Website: macys
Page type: delivery-shipping
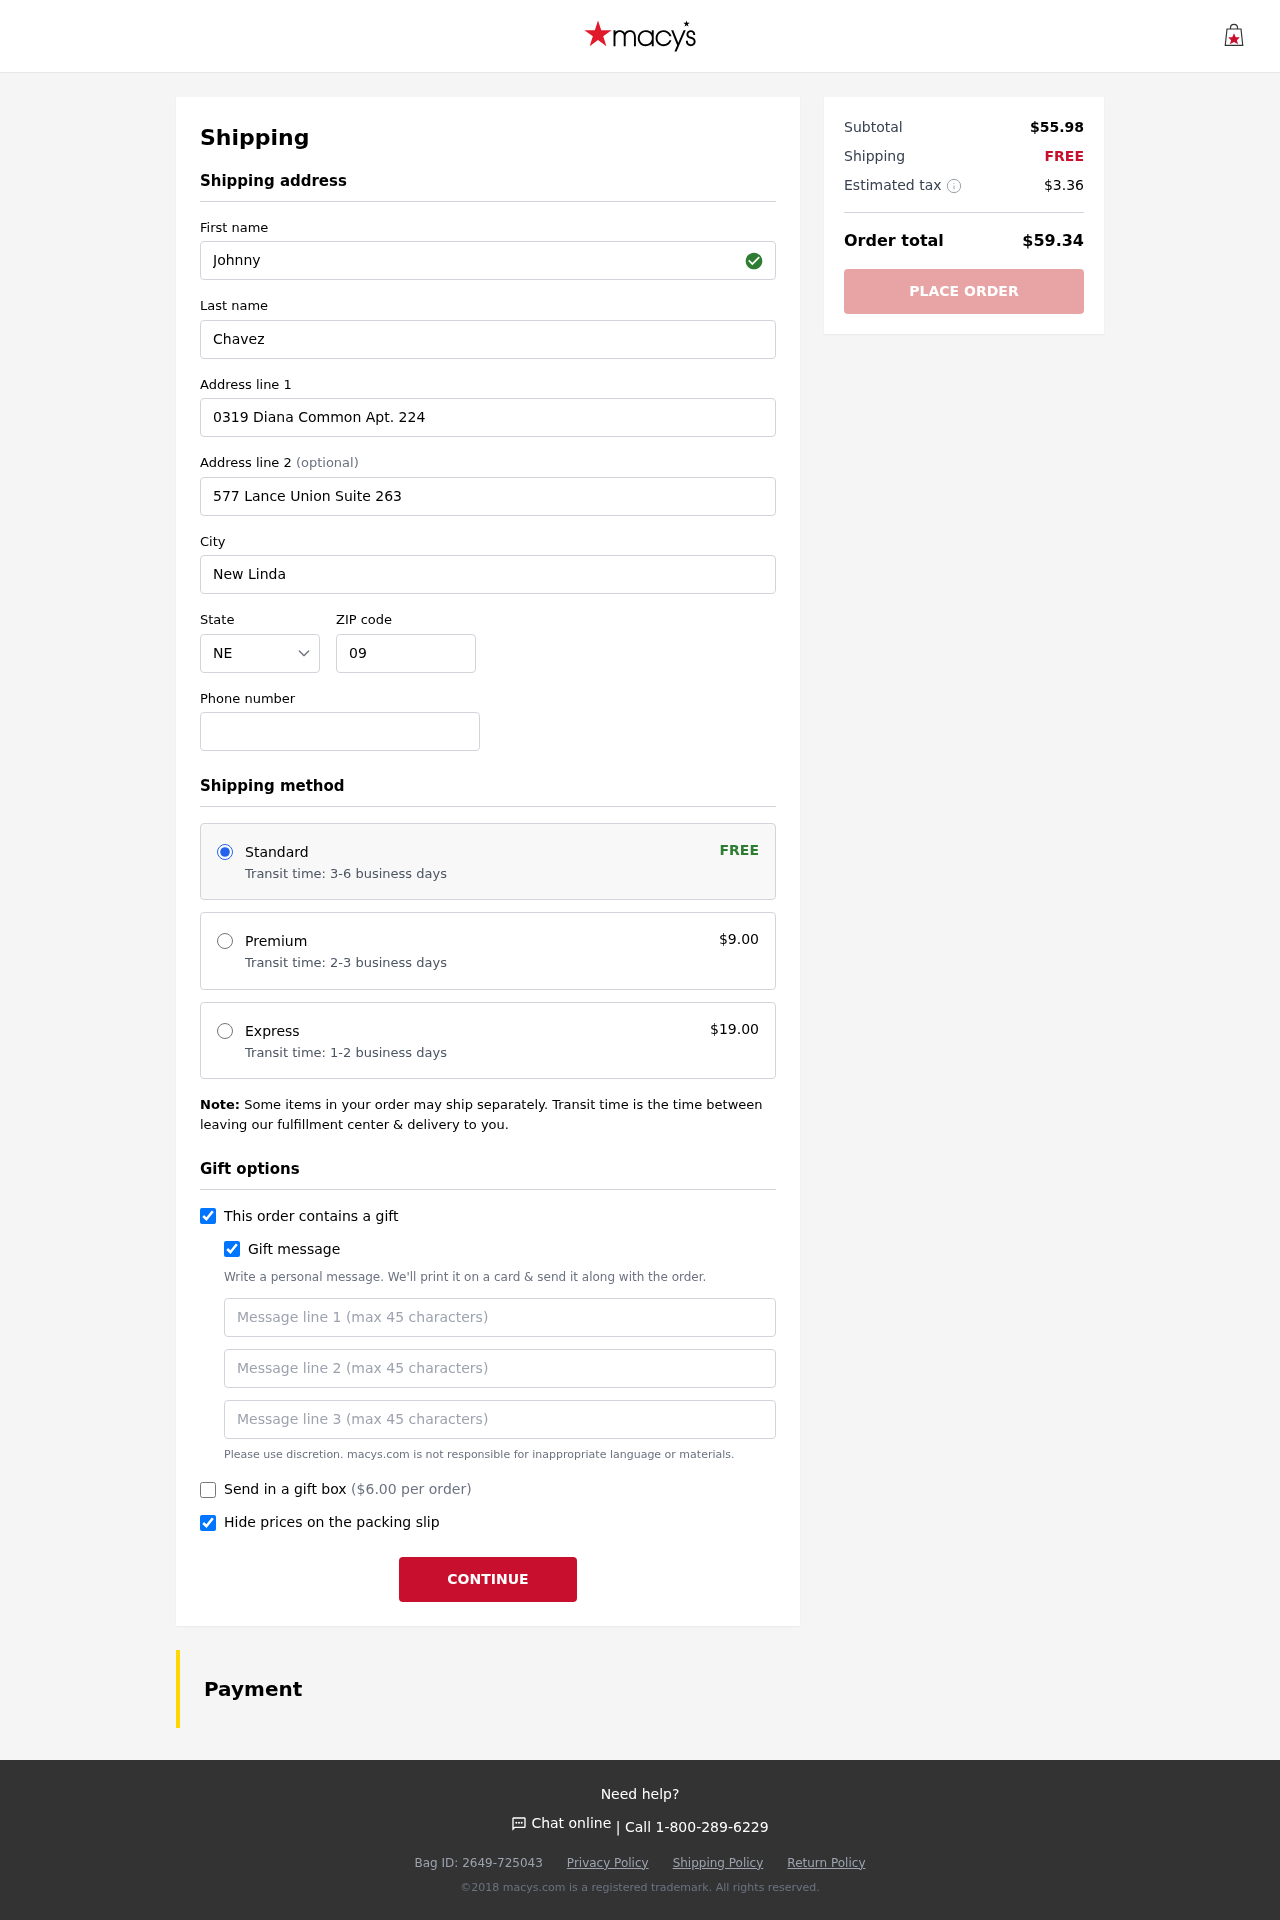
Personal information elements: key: PII_STATE_ABBR
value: NE
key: PII_FIRSTNAME
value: Johnny
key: PII_LASTNAME
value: Chavez
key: PII_STREET
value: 0319 Diana Common Apt. 224
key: PII_STREET2
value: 577 Lance Union Suite 263
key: PII_CITY
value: New Linda
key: PII_POSTCODE
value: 09510
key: PII_PHONE
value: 8668386946
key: PII_GIFT_MESSAGE
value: Hey Brian, I saw this sandstone swatch and thought it would add a great touch to your space. Can’t wait to see how you incorporate it into your new home! Enjoy decorating!  Johnny
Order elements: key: ORDER_SHIPPING_STANDARD
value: Transit time: 3-6 business days
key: ORDER_SHIPPING_COST
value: FREE
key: ORDER_SHIPPING_PREMIUM
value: Transit time: 2-3 business days
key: ORDER_SHIPPING_PREMIUM_PRICE
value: $9.00
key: ORDER_SHIPPING_EXPRESS
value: Transit time: 1-2 business days
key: ORDER_SHIPPING_EXPRESS_PRICE
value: $19.00
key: ORDER_GIFT_BOX_PRICE
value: ($6.00 per order)
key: ORDER_SUBTOTAL
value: $55.98
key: ORDER_SHIPPING_COST2
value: FREE
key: ORDER_TAX
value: $3.36
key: ORDER_TOTAL
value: $59.34